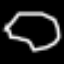
Label: octagon